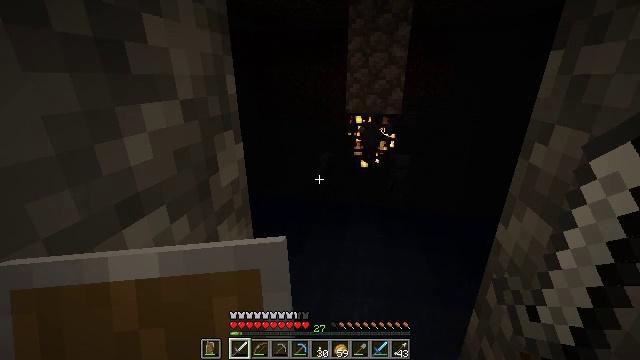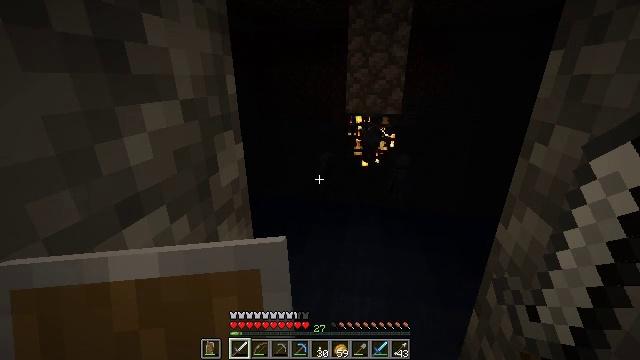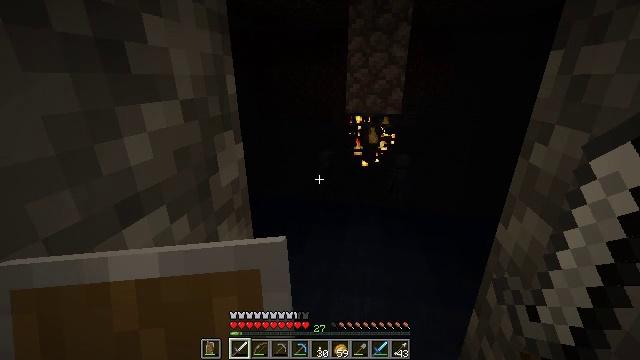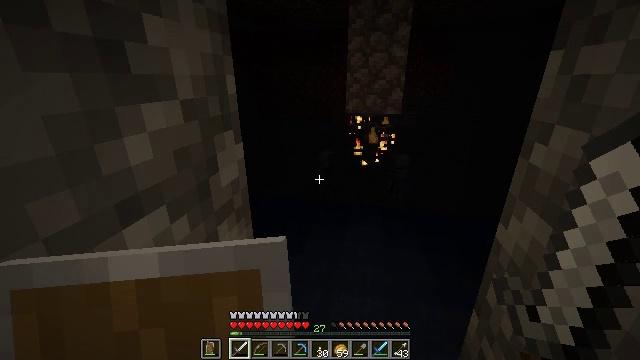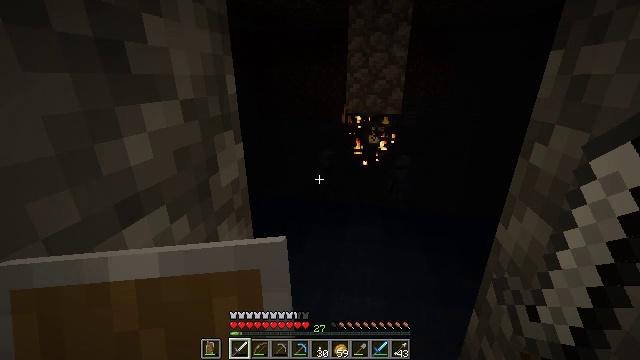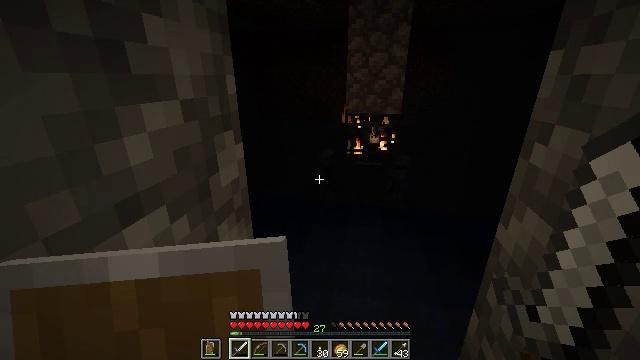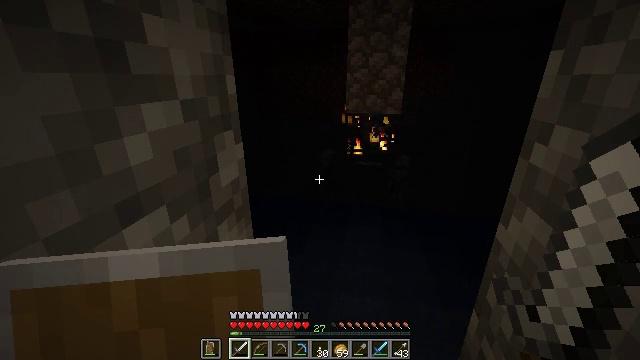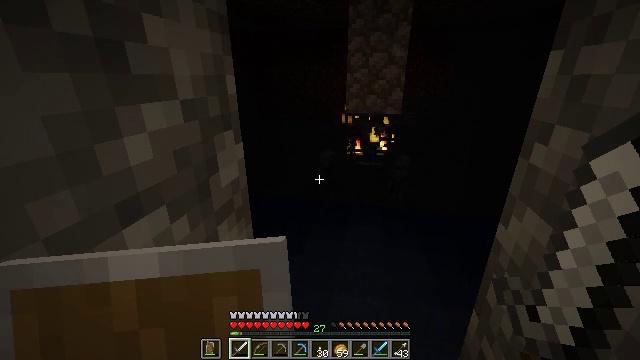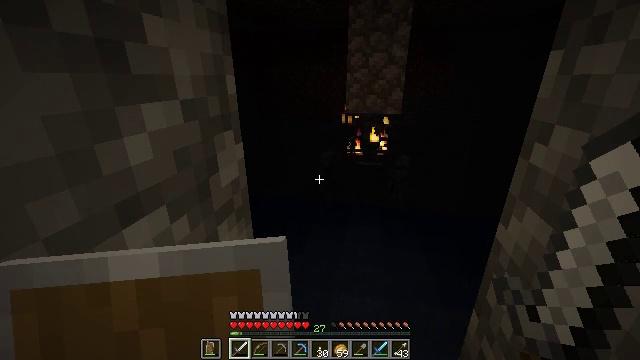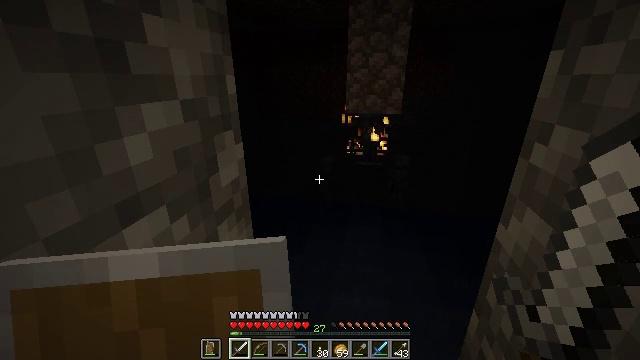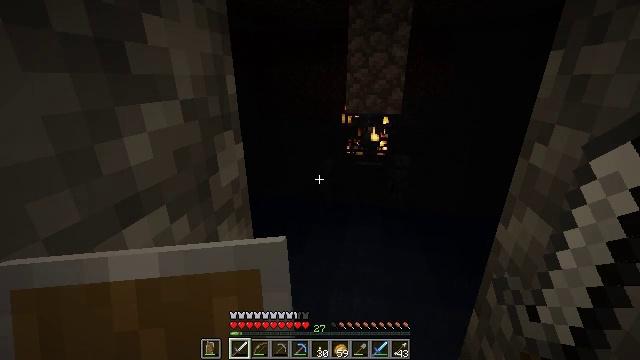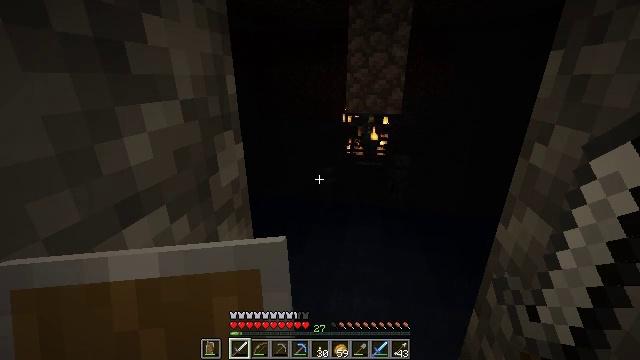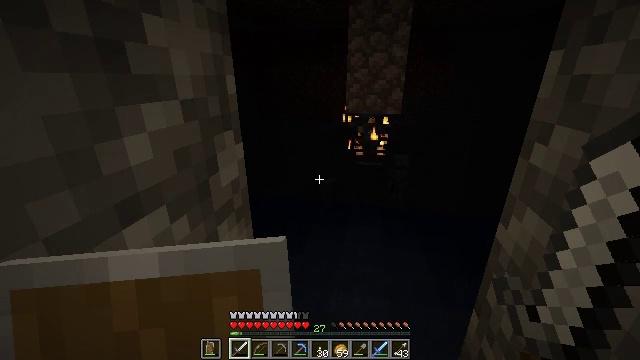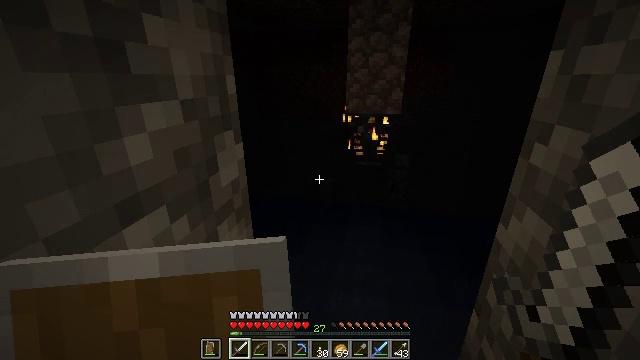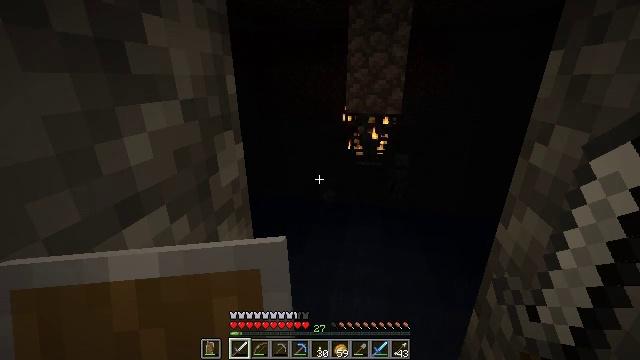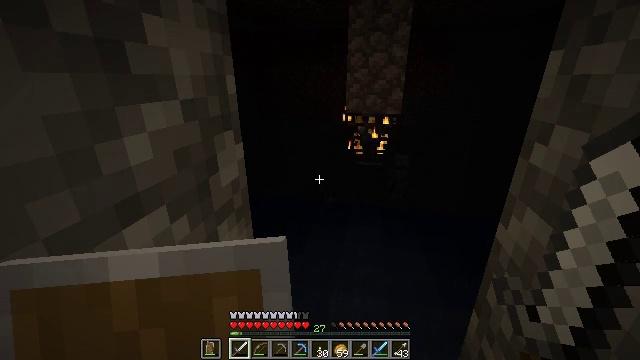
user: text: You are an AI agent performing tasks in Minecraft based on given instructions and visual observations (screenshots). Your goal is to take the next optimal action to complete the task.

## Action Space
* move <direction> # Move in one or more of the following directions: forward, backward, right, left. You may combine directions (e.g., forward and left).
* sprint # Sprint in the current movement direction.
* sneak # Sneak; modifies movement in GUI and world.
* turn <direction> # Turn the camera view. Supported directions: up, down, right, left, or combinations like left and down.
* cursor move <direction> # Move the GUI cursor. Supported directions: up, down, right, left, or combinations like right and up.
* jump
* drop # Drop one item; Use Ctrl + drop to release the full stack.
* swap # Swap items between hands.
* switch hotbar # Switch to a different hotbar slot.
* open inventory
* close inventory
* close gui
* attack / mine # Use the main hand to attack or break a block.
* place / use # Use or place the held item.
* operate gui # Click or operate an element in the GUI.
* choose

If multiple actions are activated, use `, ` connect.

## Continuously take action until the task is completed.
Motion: motion action
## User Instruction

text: Remove an iron sword from the inventory.
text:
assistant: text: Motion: no_op
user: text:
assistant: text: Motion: no_op
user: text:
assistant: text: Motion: no_op
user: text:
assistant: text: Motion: no_op
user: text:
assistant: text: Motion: no_op
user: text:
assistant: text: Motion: no_op
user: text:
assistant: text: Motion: no_op
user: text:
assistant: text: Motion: no_op
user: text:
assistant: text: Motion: no_op
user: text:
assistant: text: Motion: no_op
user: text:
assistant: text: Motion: no_op
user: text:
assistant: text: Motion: no_op
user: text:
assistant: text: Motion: no_op
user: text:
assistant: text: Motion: no_op
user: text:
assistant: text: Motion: no_op
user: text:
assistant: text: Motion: no_op
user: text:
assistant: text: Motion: no_op
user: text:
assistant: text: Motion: no_op
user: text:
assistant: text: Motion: no_op
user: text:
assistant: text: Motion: no_op
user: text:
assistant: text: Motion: no_op
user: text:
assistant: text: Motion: no_op
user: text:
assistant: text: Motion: no_op
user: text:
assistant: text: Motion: no_op
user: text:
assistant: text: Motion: no_op
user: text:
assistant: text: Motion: no_op
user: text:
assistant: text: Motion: no_op
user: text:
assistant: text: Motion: no_op
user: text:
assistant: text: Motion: no_op
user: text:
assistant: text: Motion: no_op